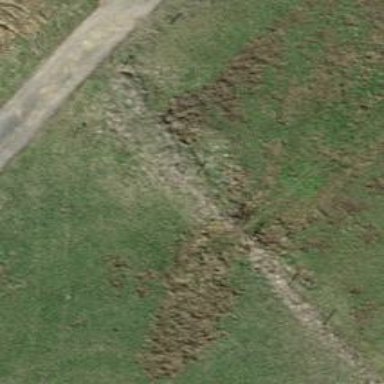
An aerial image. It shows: Ditch in the surroundings.